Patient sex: F
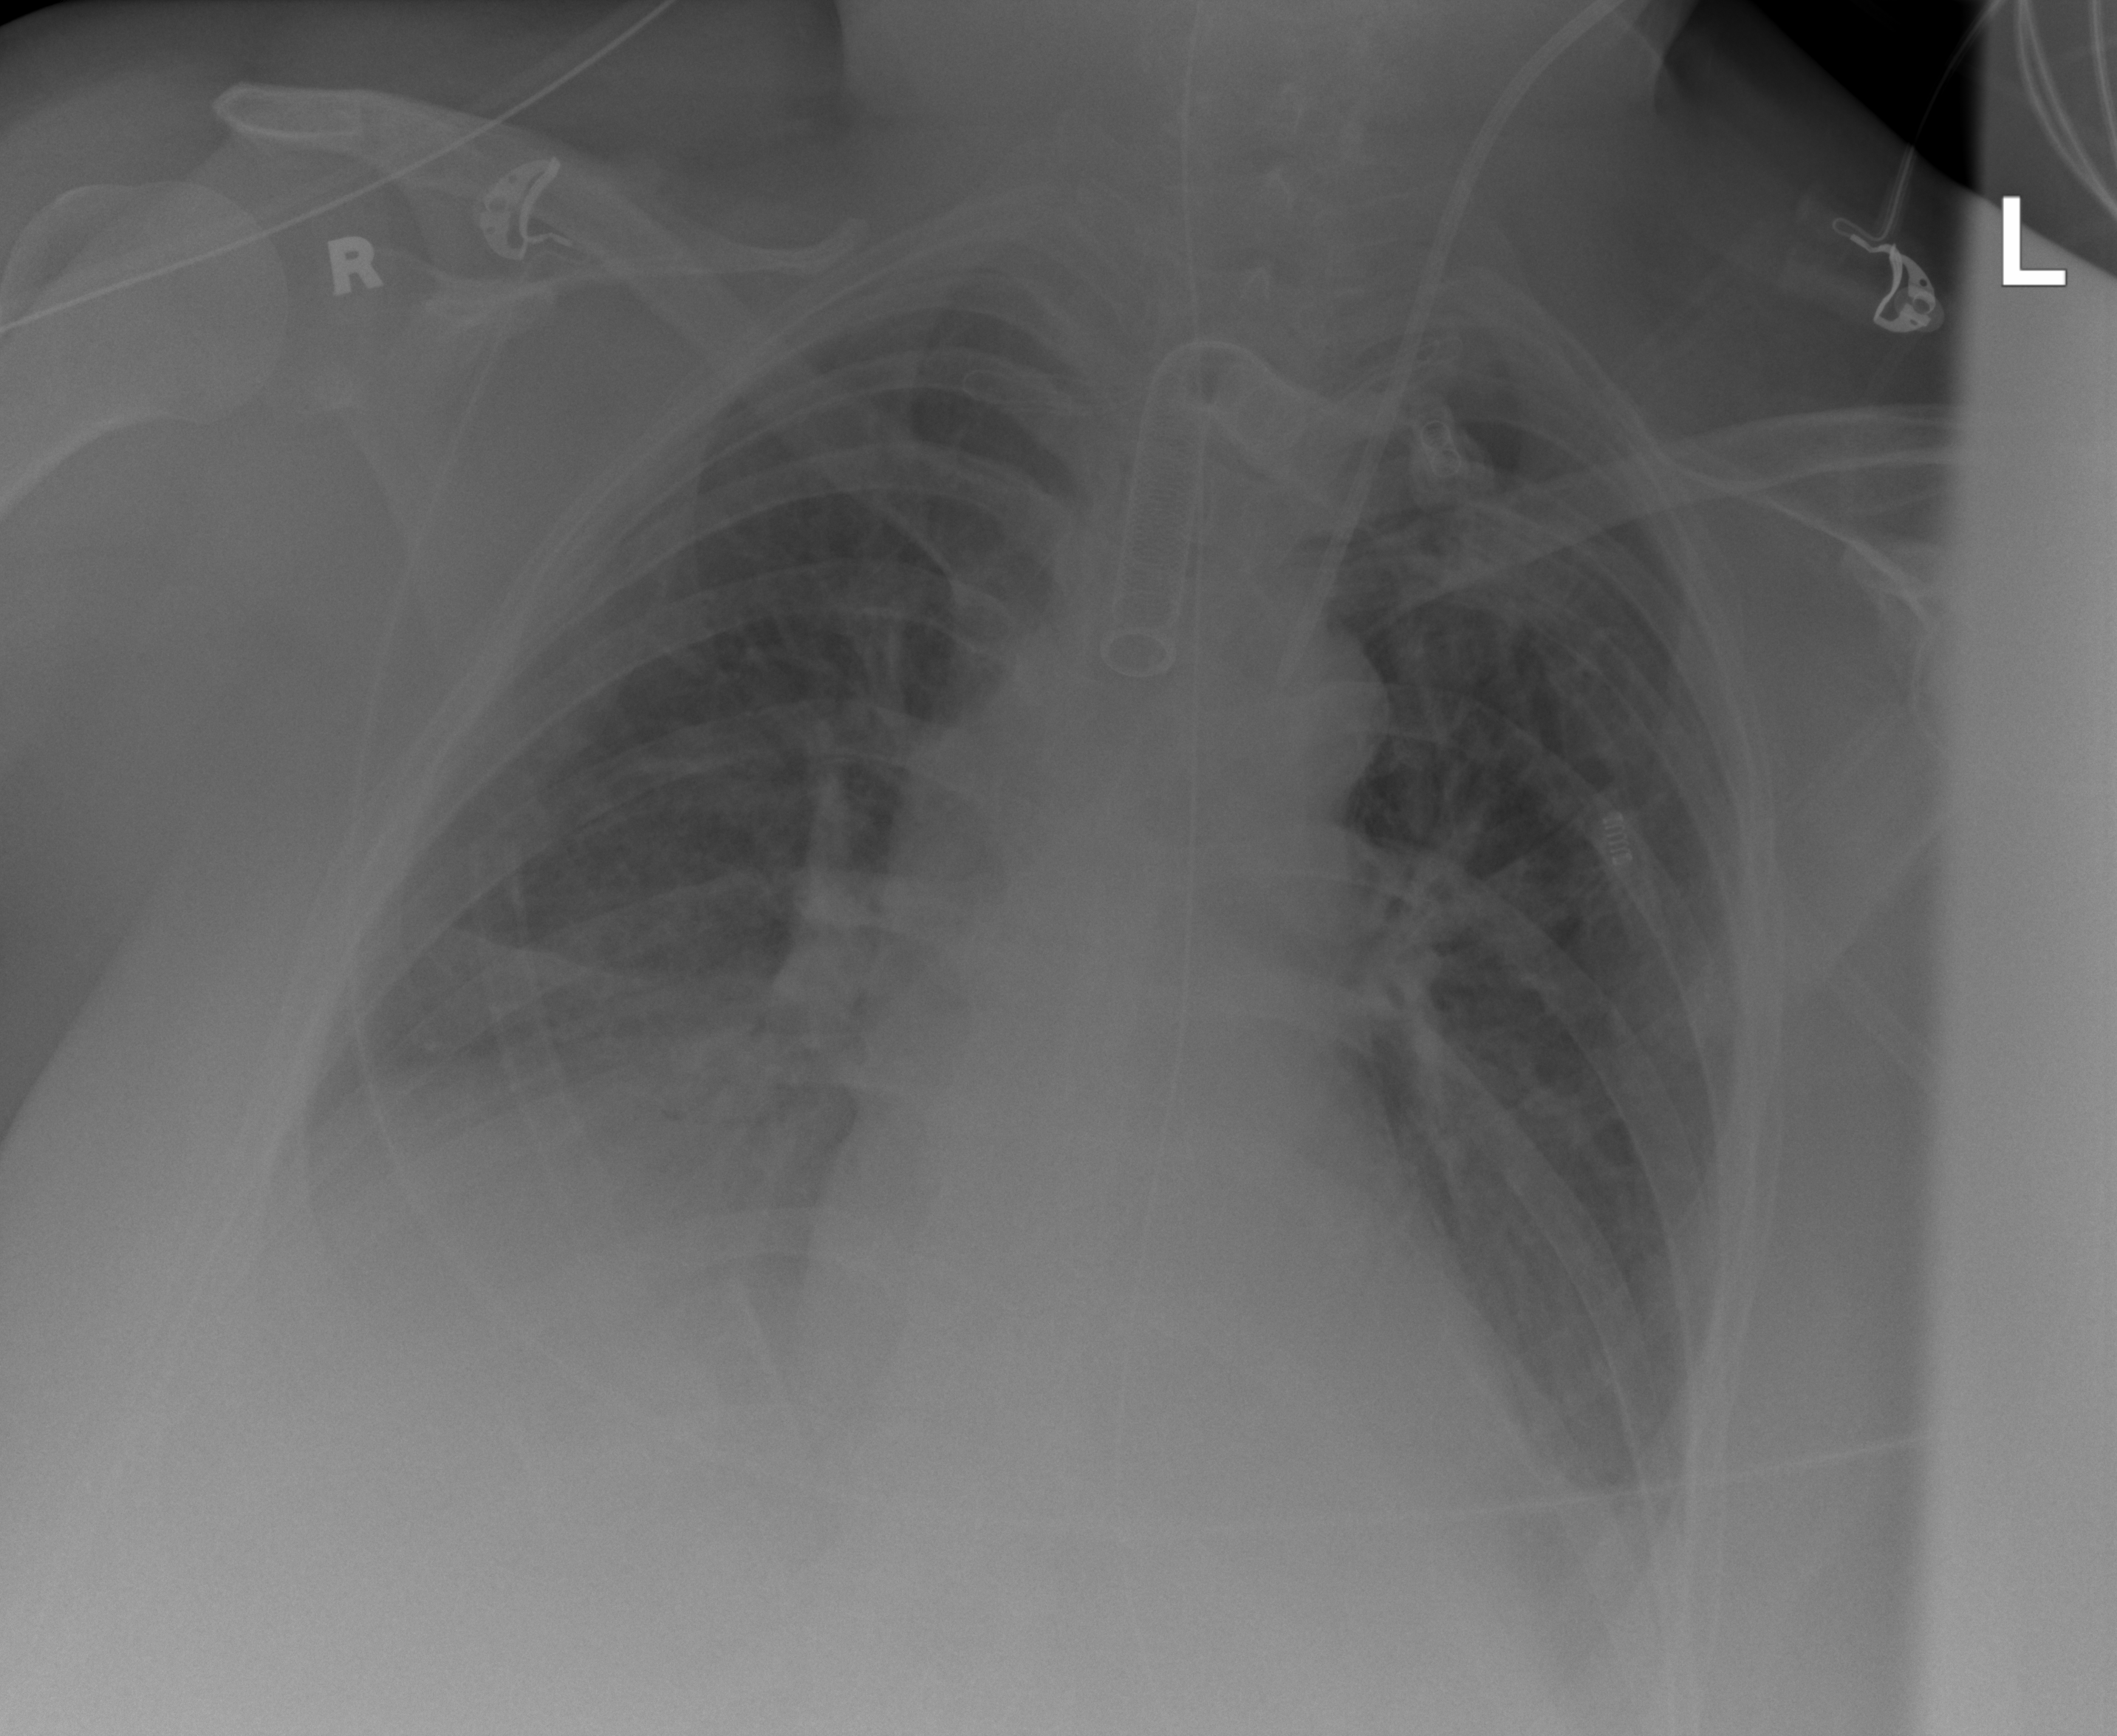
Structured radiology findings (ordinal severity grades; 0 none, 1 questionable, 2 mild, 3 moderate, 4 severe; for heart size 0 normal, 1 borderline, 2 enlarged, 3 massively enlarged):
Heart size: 0
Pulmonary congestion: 2
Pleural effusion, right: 2
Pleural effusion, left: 2
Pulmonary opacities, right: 2
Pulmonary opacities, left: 2
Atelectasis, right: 2
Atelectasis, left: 2